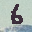
Label: 6